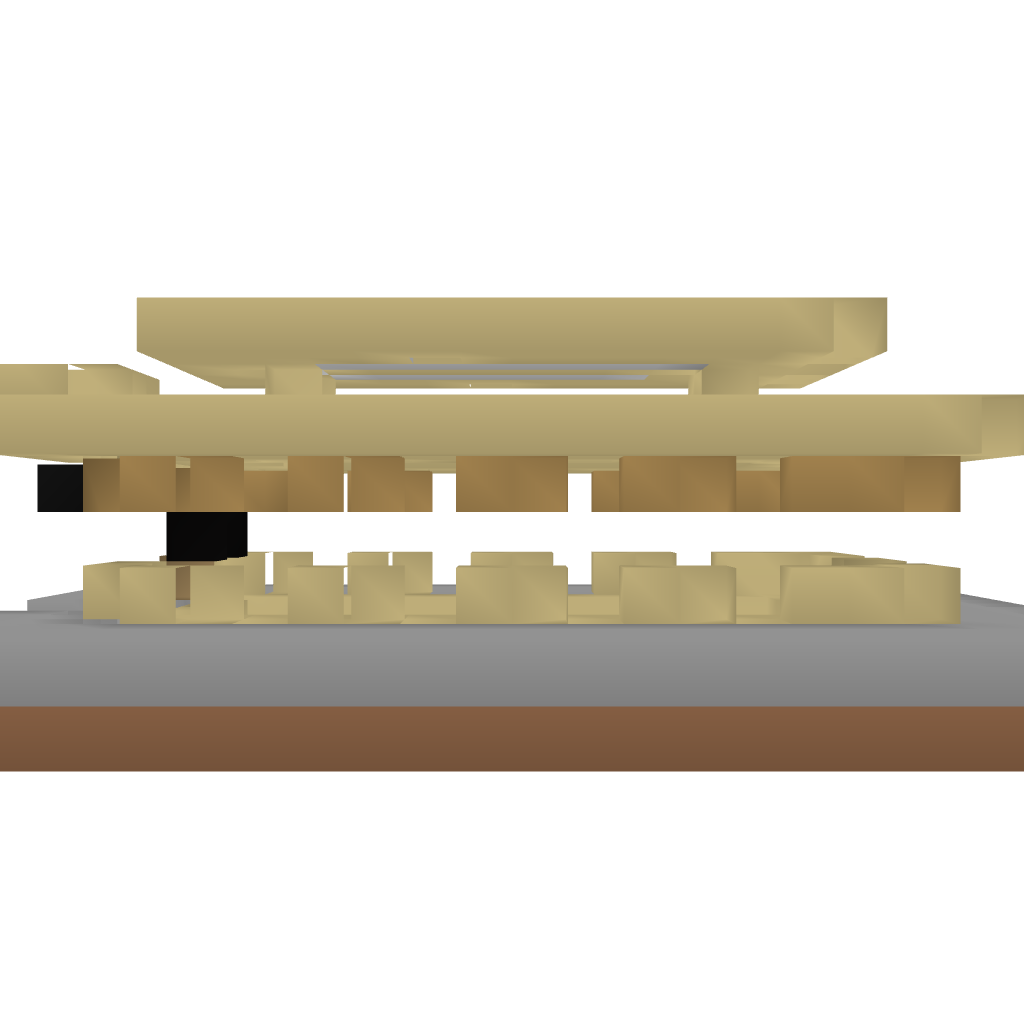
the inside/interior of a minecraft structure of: Cococa bean farm